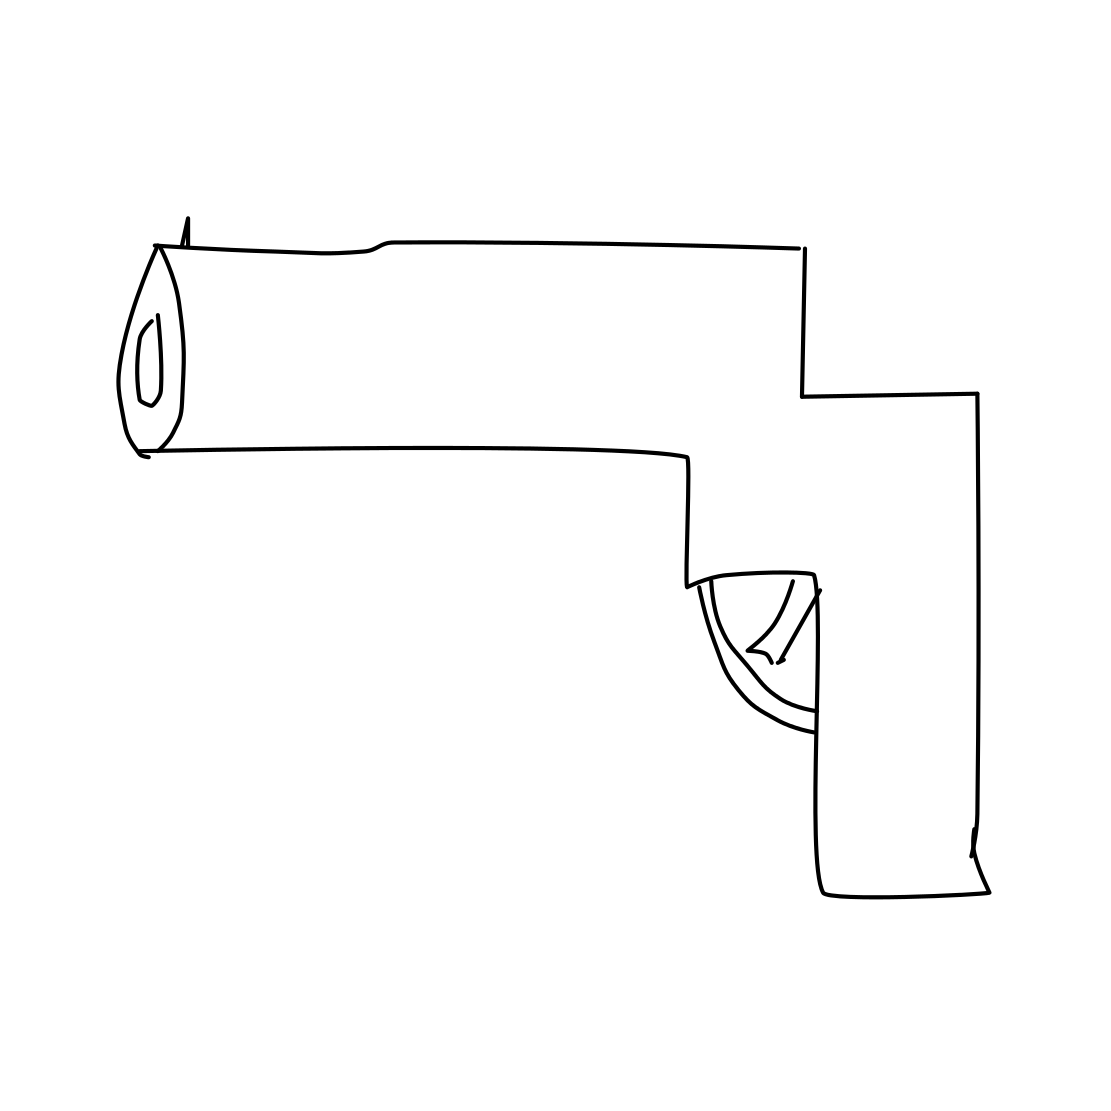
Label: revolver